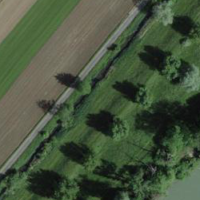
EUNIS habitat code: 24
Species observed at this site:
Lysimachia vulgaris